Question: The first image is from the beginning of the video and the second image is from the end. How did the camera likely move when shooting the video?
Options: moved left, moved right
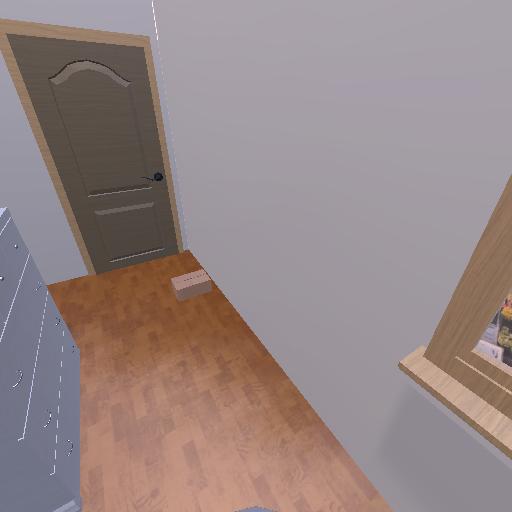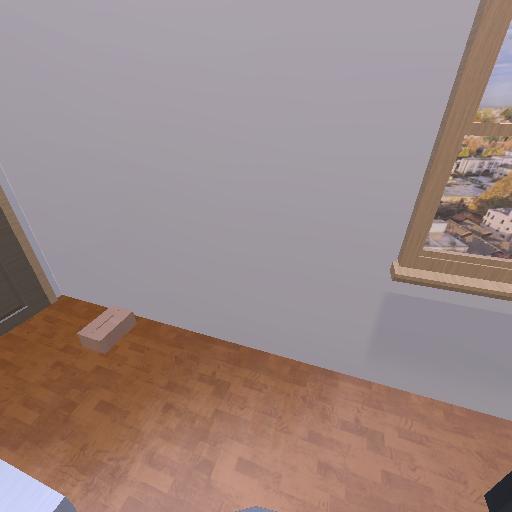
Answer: moved left